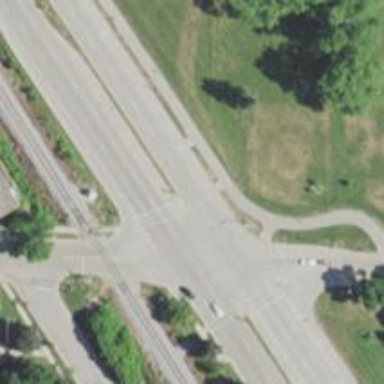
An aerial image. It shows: Marked footway crossing with lines.